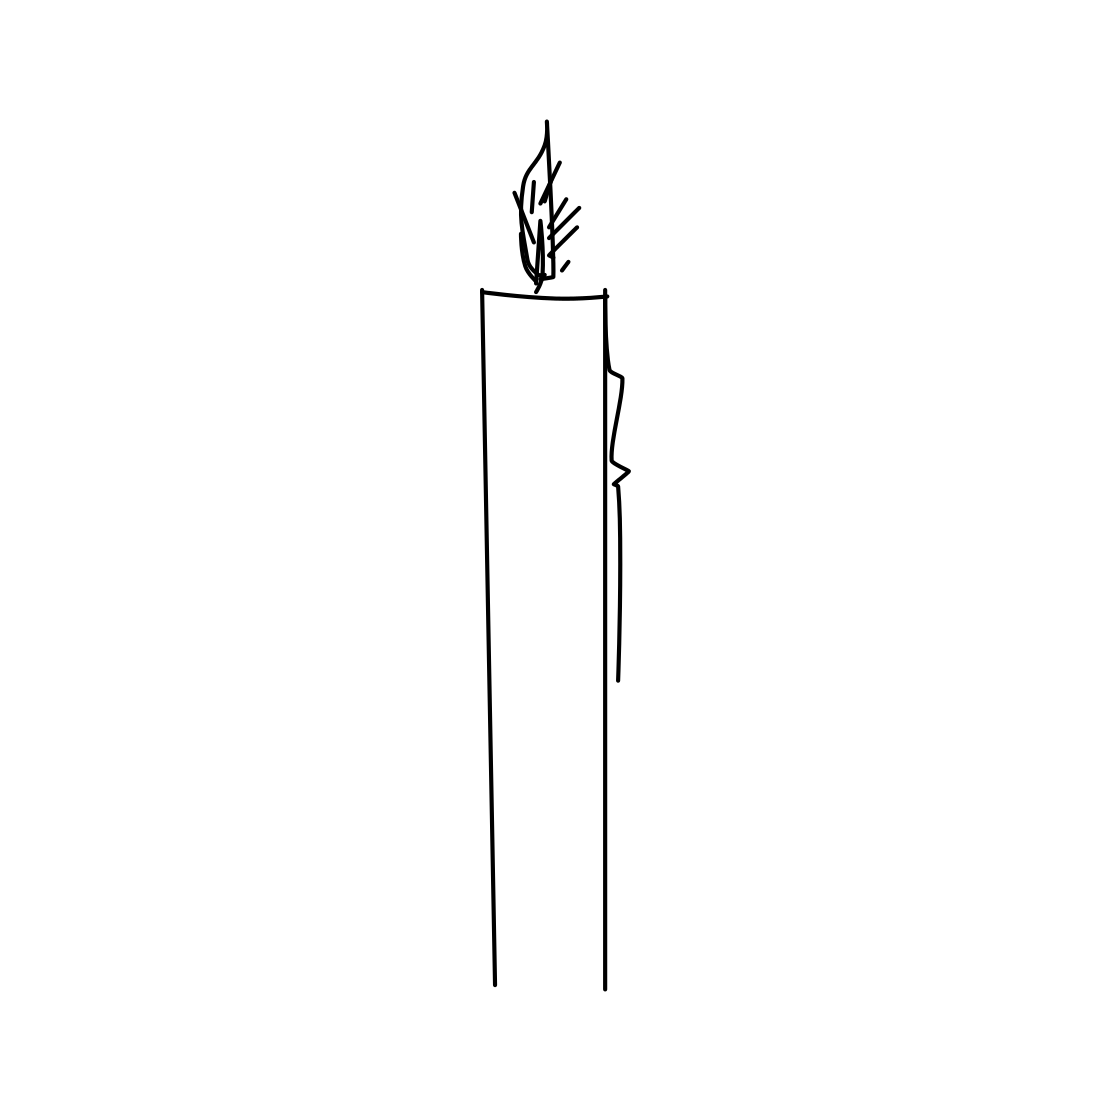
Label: candle